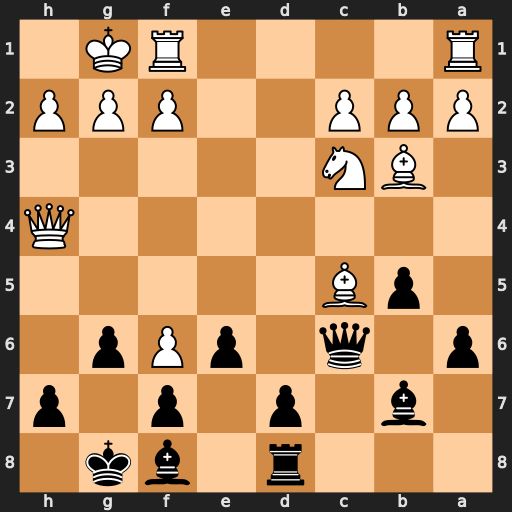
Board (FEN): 3r1bk1/1b1p1p1p/p1q1pPp1/1pB5/7Q/1BN5/PPP2PPP/R4RK1
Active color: b
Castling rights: -
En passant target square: -
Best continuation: Qxg2#